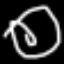
Label: donut